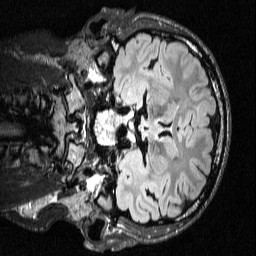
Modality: FLAIR
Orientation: coronal
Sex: male
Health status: ill
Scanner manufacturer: siemens
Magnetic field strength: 2.894 T
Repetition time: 7 s
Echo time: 0.372 s